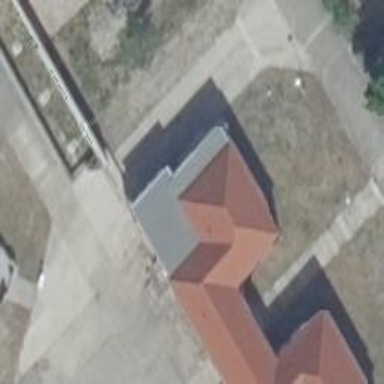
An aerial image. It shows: View of roof edge.